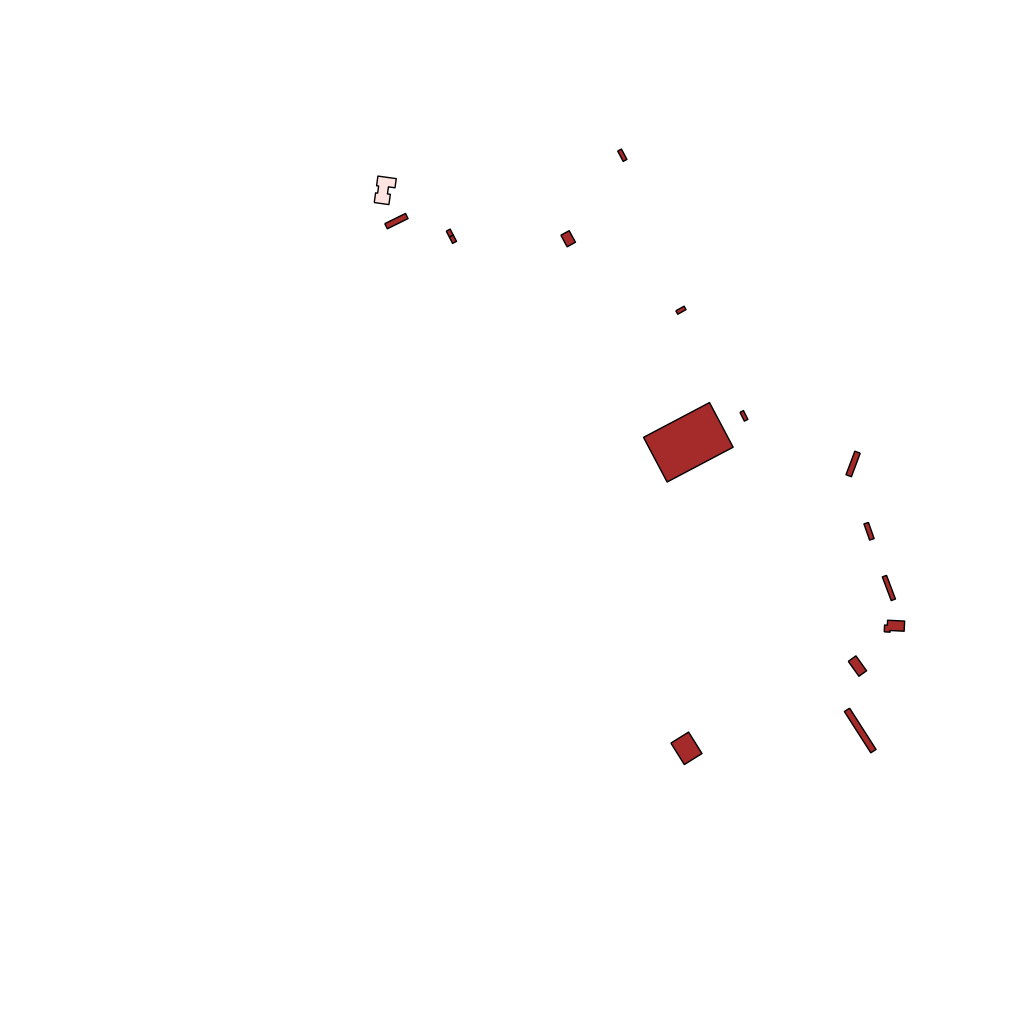
Tags: overhead vector_map, agriculture, industrial, recreation, residential, special, individual_rise, low_rise, density_1, Facility, Gas, 1.0 km²